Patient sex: M
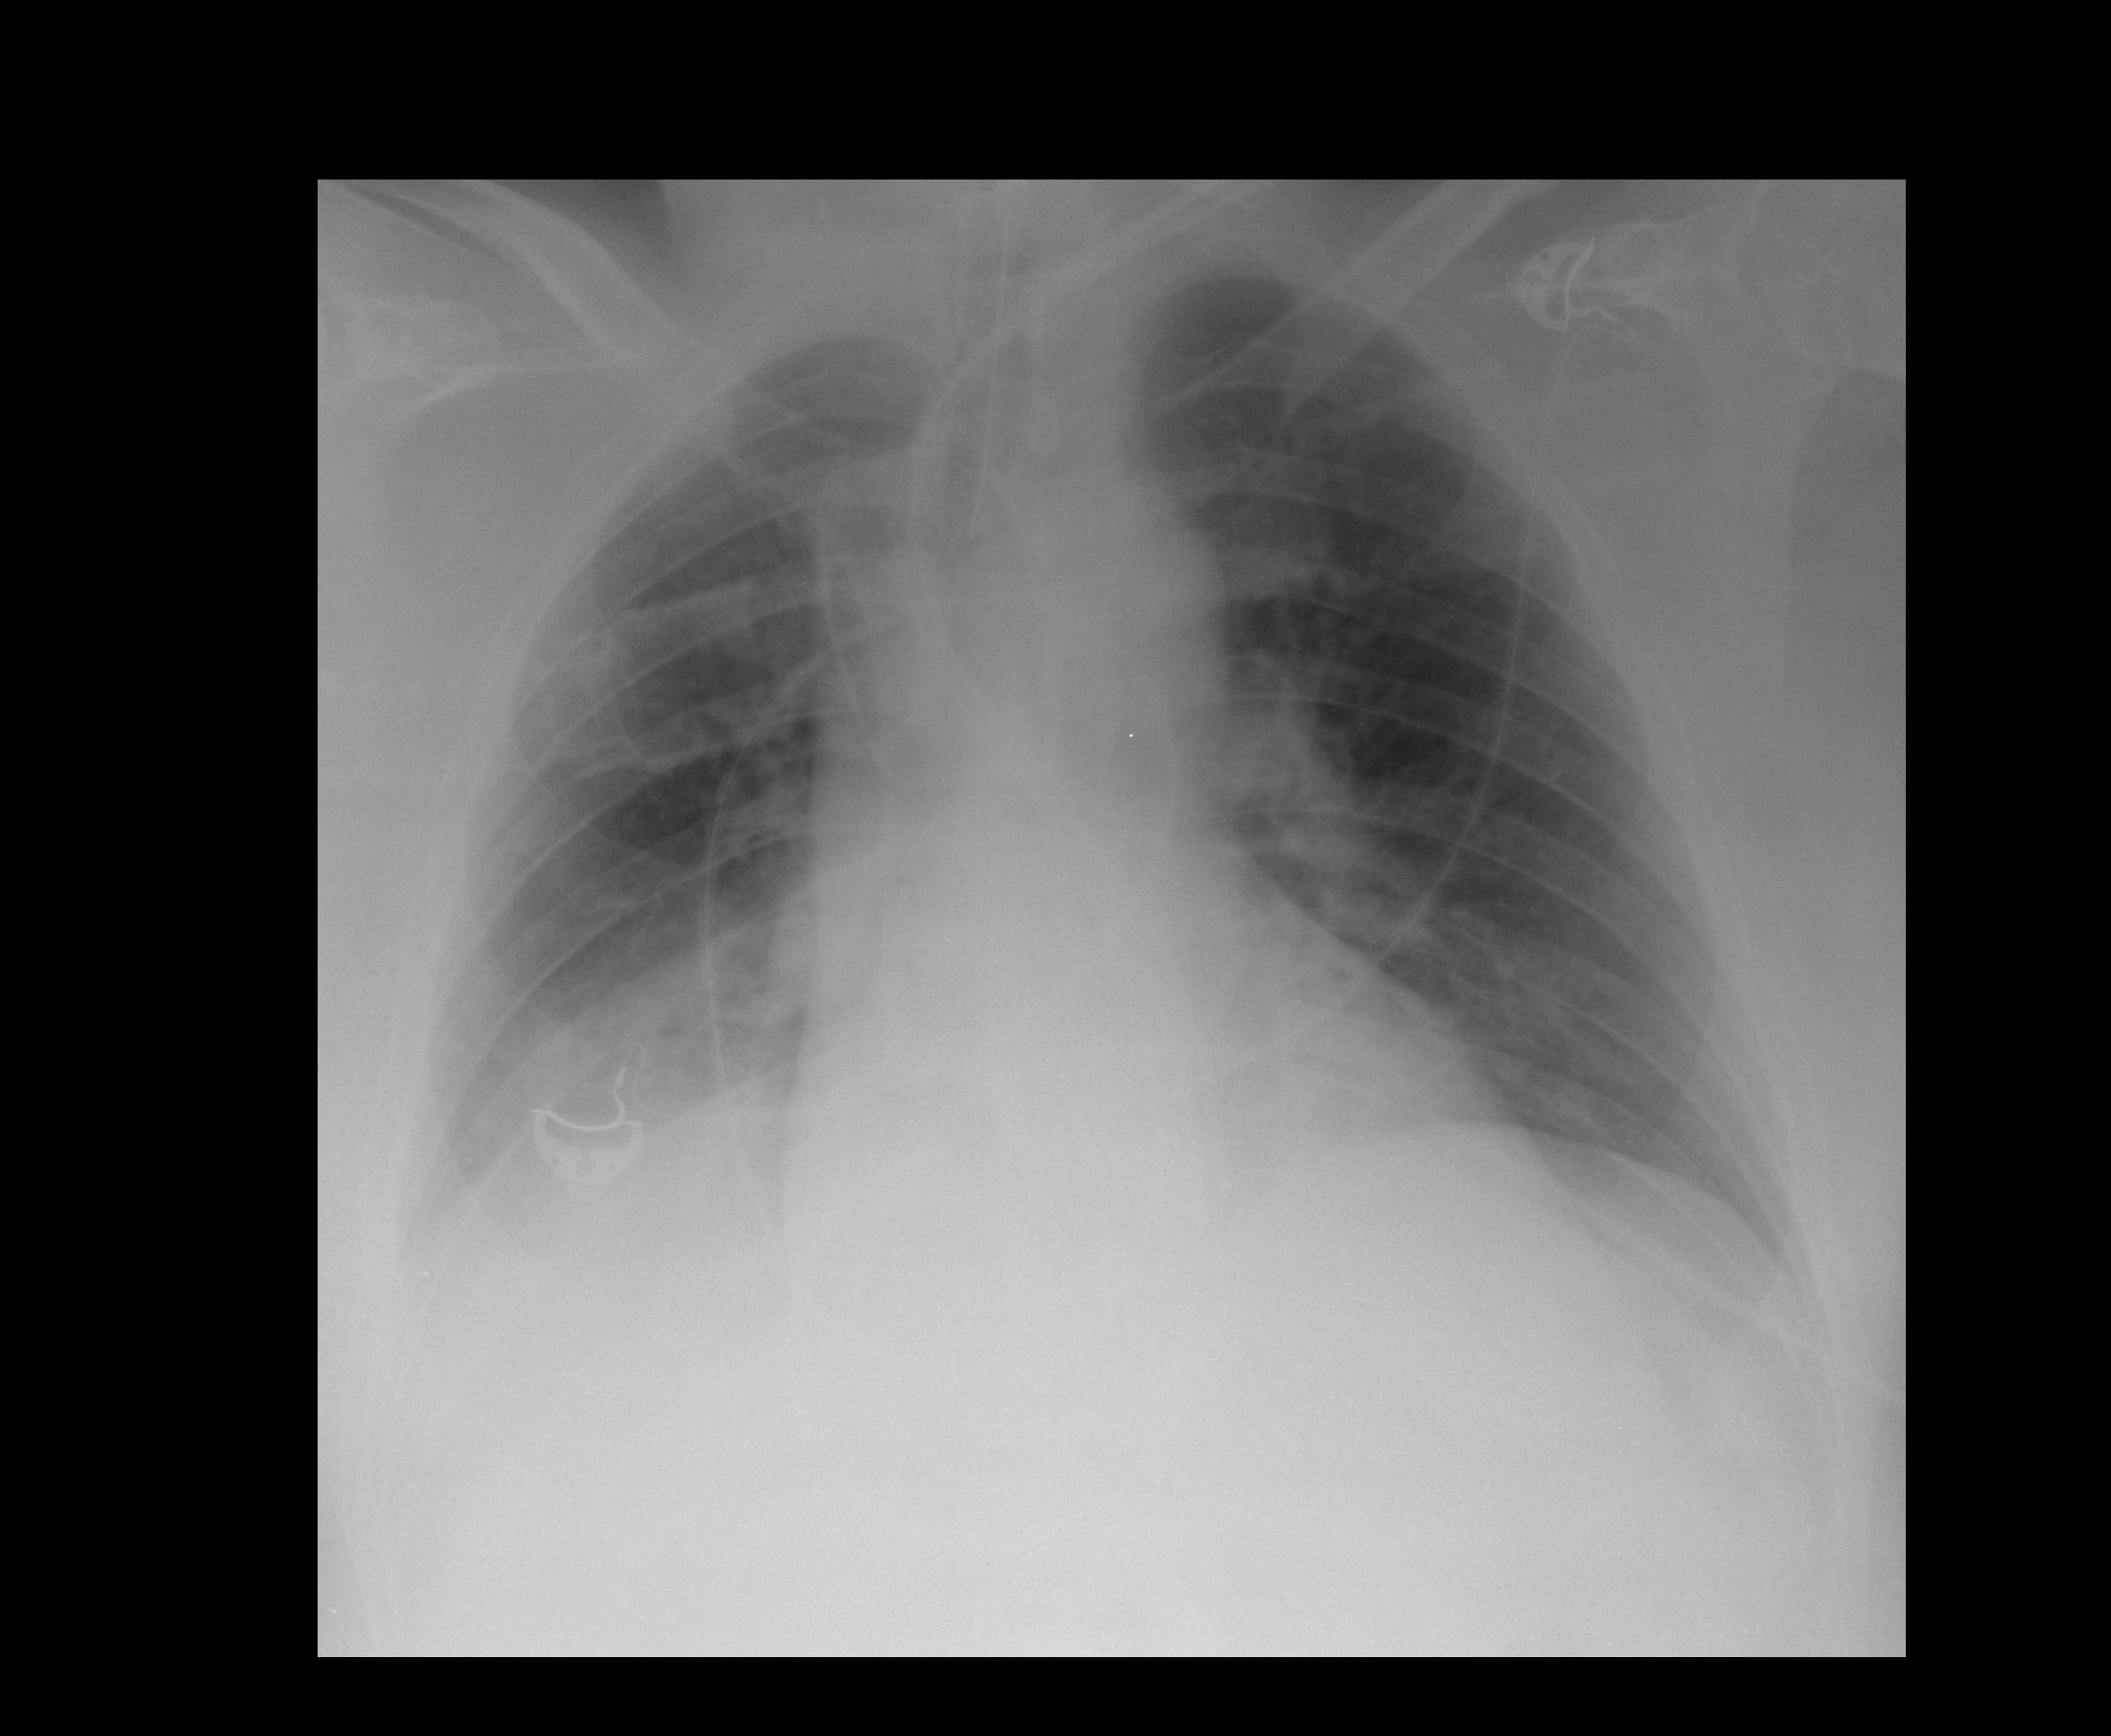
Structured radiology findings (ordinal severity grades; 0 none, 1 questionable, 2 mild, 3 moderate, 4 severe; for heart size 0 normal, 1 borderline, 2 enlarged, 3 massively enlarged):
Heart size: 0
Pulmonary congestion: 0
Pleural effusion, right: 2
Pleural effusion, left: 1
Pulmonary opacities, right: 0
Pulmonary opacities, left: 0
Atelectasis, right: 2
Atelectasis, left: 2